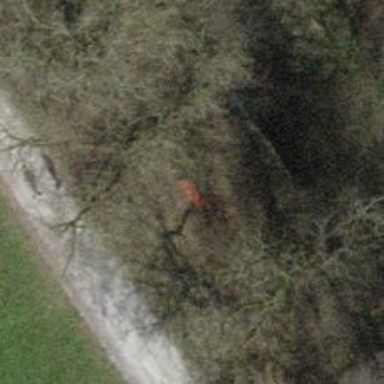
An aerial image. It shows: Red bench.